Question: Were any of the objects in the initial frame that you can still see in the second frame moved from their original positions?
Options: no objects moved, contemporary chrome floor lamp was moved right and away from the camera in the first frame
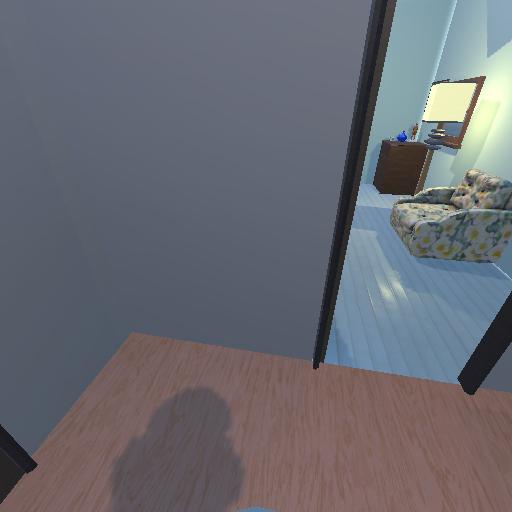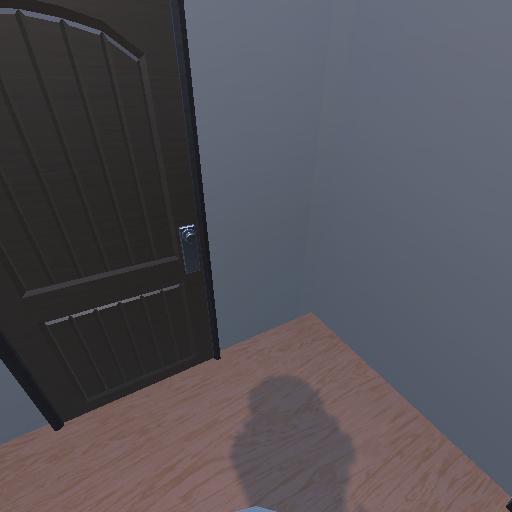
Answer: no objects moved